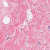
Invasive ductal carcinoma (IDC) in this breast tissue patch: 0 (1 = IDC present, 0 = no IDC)